Question: I created a Bootstrap dropdown using this code:
'''
<div class="dropdown" style="margin-bottom: 20px;">Ordered by
<a class="dropdown-toggle" data-toggle="dropdown" href="#"><span class="primary">Random</span></a>
<ul class="dropdown-menu" role="menu">
<li><a href="#">Random</a></li>
<li><a href="#">Earliest</a></li>
<li><a href="#">Latest</a></li>
</ul>
post.
</div>
'''
But as you can see, the dropdown isn't aligned with the link:

How can I get it to align, and if possible, also display the white triangle on top pointing to the link?
<URL>
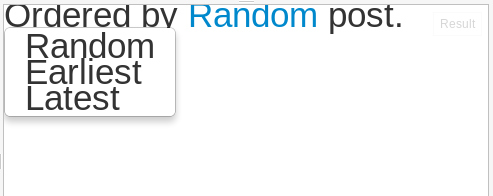
Answer: Is this what you are looking for?
<URL>
'''
<span>Ordered by<span>
<div class="dropdown mydropdown" style="margin-bottom: 20px;">
<a class="dropdown-toggle" role="button" data-toggle="dropdown" href="#"><span class="primary">Random <b class="caret"></b></span>
</a>
<ul class="dropdown-menu" role="menu" aria-labelledby="dLabel">
<li><a href="#">Random</a>
</li>
<li><a href="#">Earliest</a>
</li>
<li><a href="#">Latest</a>
</li>
</ul>post.</div>
'''